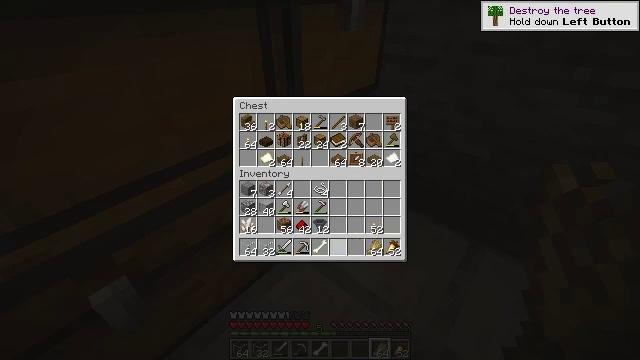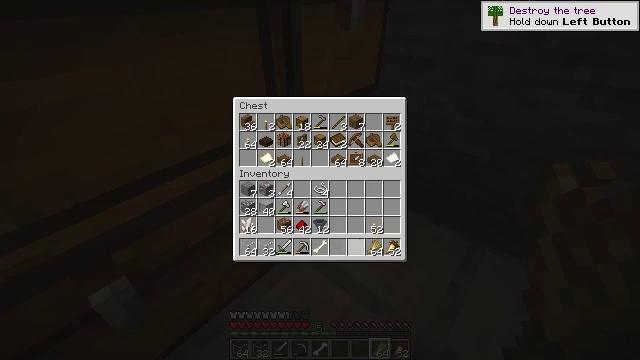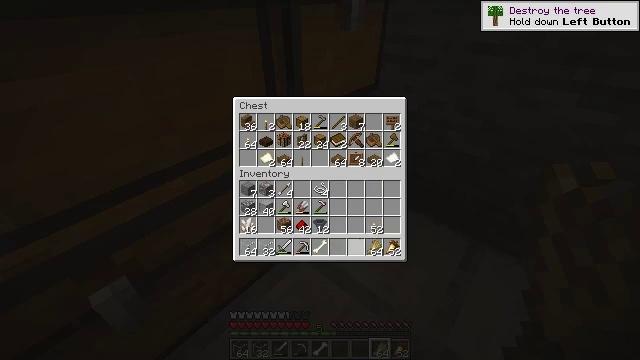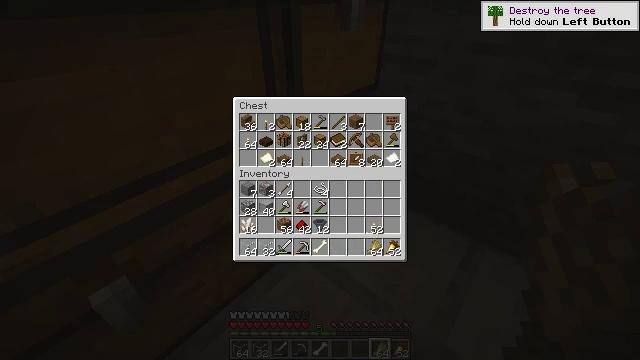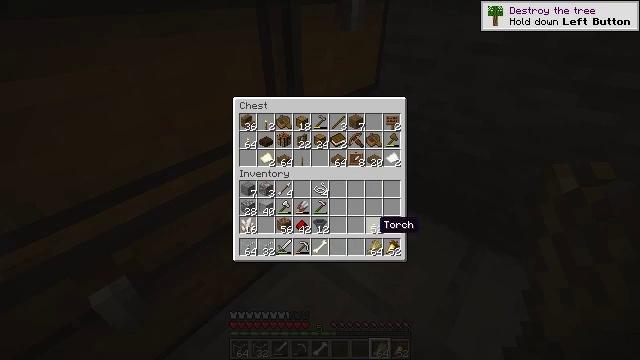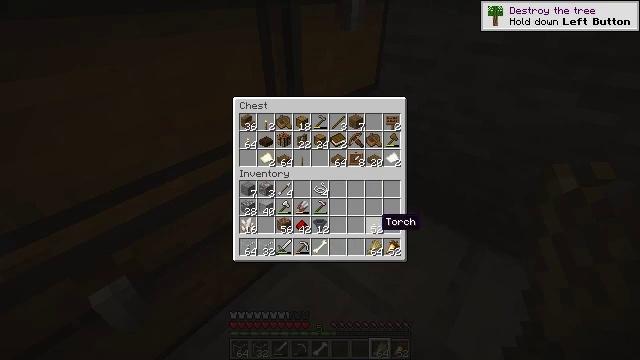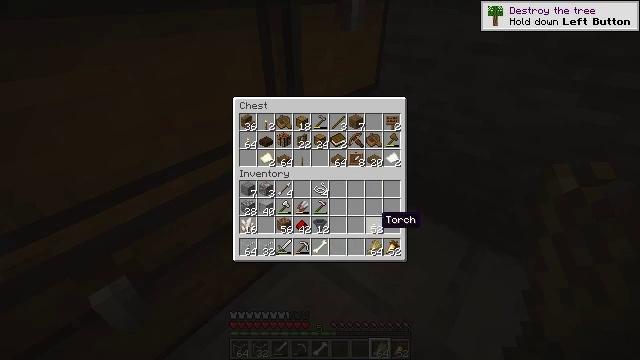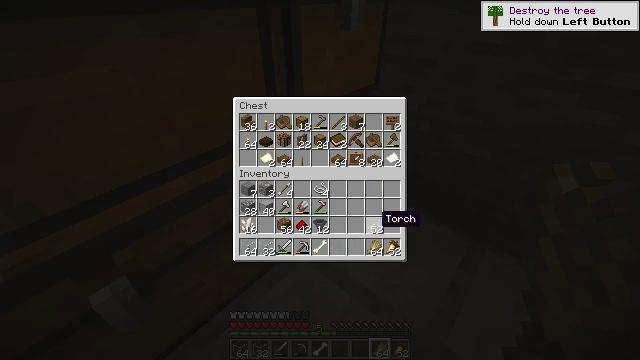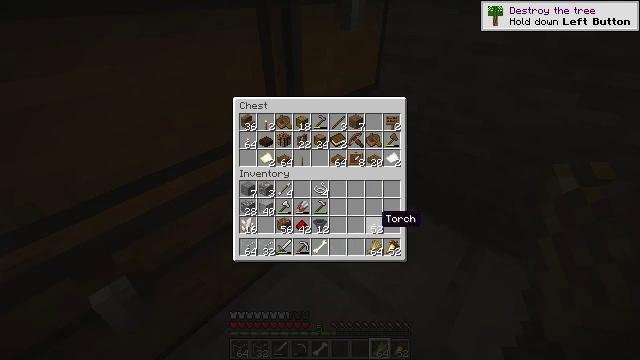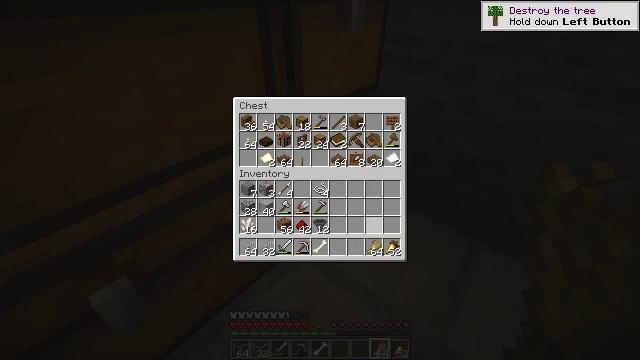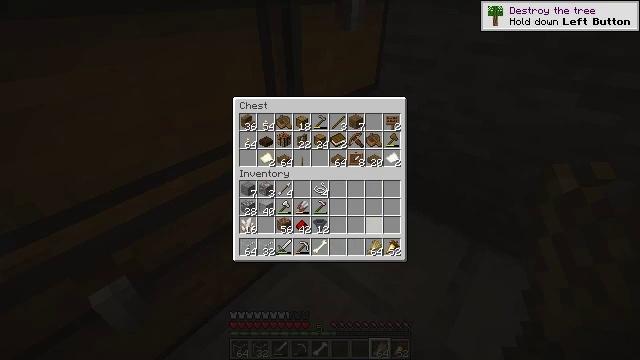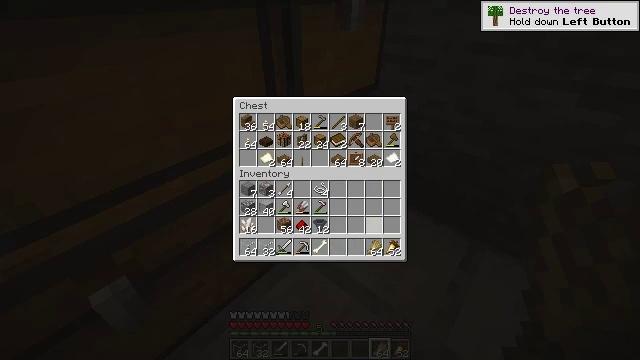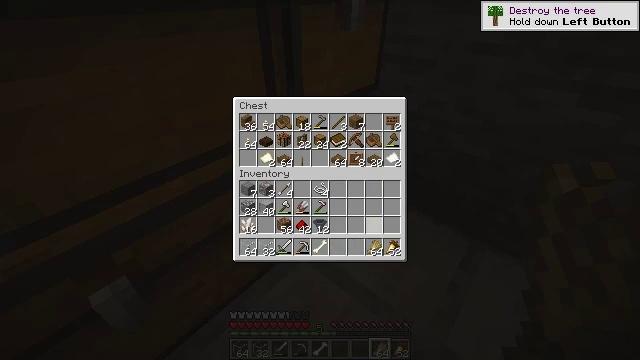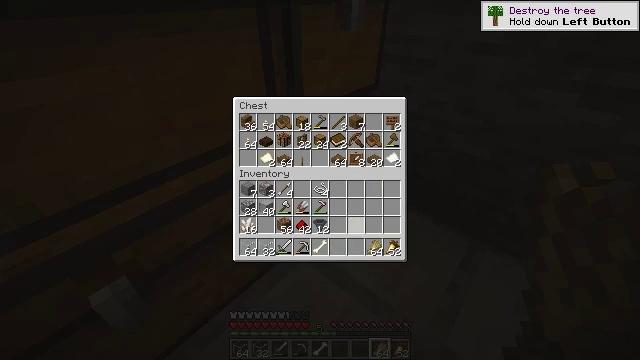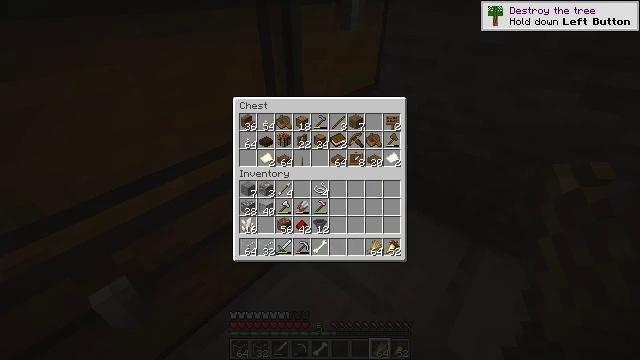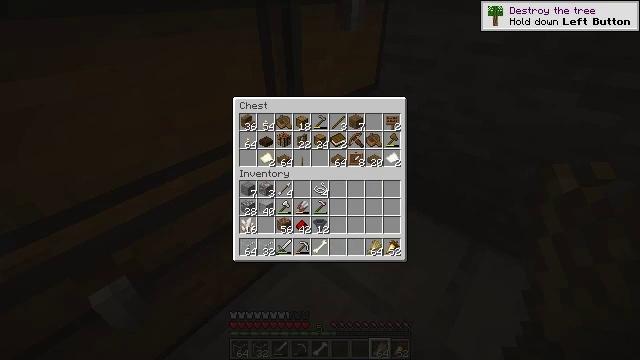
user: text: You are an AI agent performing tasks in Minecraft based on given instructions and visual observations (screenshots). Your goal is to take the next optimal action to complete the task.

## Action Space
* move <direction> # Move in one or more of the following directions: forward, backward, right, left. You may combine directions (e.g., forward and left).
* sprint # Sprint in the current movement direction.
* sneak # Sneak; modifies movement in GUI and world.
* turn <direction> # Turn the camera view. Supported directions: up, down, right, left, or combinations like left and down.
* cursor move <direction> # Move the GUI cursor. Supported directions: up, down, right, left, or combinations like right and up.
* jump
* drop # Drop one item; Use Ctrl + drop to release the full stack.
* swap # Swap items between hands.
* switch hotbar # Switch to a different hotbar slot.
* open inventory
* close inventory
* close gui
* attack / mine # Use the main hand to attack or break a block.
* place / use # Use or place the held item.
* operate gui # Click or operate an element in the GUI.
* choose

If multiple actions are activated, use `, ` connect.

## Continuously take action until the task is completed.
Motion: motion action
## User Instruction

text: Break the spruce fence to collect it.
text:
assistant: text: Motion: sneak, turn right
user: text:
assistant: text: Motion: sneak, turn right
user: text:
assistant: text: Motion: sneak, turn right
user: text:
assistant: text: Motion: sneak
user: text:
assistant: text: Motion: sneak
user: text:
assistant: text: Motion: sneak
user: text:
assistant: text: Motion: sneak
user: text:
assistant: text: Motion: sneak
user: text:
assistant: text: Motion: sneak, attack / mine
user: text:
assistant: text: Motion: sneak, attack / mine
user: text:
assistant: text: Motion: sneak, attack / mine
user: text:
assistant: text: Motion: sneak
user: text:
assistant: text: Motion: sneak, turn left
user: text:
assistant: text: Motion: sneak, turn left
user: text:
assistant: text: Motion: sneak
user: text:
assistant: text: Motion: sneak
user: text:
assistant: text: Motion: sneak
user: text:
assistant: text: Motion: sneak
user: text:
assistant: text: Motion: sneak
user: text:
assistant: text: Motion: sneak
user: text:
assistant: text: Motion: sneak
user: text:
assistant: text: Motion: sneak
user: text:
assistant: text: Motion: sneak
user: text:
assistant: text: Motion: sneak
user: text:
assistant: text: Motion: sneak
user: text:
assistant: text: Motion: sneak
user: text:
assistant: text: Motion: sneak
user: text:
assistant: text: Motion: sneak
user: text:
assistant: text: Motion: sneak
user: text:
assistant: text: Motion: no_op